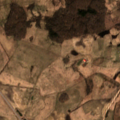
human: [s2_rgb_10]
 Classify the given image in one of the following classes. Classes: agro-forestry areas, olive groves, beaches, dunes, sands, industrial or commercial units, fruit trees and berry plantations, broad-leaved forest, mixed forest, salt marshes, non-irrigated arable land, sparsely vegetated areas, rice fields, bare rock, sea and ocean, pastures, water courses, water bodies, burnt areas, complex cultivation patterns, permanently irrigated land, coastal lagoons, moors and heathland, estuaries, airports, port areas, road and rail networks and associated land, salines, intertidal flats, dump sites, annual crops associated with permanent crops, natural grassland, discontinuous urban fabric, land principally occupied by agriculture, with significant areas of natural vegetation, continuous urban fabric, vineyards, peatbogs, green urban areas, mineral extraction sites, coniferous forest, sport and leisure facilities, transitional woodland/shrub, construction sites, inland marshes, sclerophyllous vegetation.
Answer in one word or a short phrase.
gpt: non-irrigated arable land, pastures, complex cultivation patterns, mixed forest